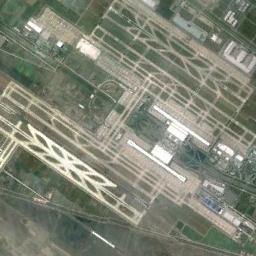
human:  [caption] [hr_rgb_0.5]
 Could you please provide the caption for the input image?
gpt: The airport is surrounded by neat terraces .

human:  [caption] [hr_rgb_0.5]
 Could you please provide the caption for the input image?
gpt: There is an airport in the field with some runways .

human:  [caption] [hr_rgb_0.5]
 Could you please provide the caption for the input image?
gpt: An airport with some parallel runways and white buildings on the lawn .

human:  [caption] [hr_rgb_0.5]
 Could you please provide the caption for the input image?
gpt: A huge complex airport with many runways and buildings built on a huge lawn .

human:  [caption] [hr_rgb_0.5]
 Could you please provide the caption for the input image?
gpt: The airport has many roads of different lengths .